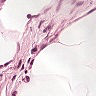
Metastatic tissue present: no